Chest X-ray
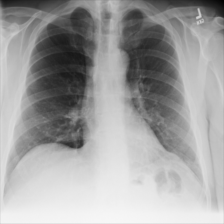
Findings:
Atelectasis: negative
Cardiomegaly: negative
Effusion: negative
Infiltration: negative
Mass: negative
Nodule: negative
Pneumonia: negative
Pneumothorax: negative
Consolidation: negative
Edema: negative
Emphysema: negative
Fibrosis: negative
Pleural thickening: negative
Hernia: negative